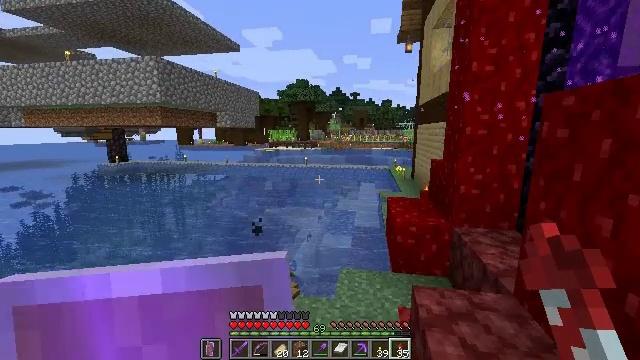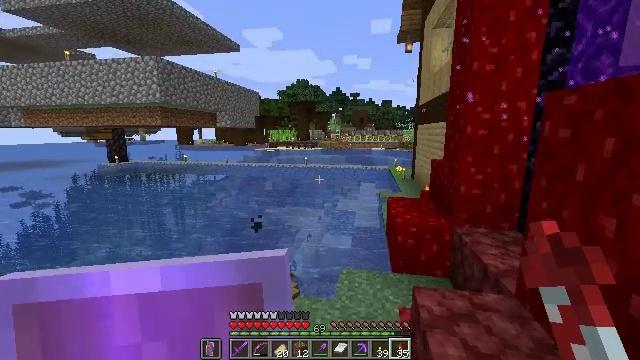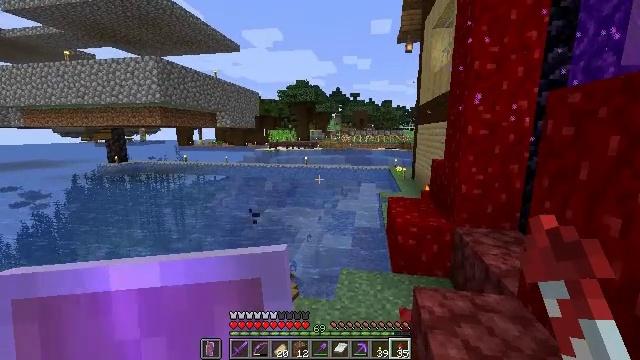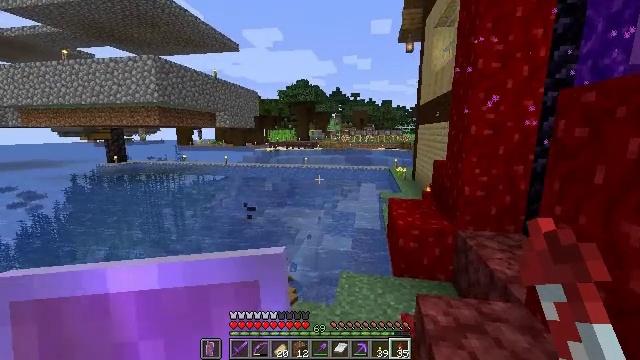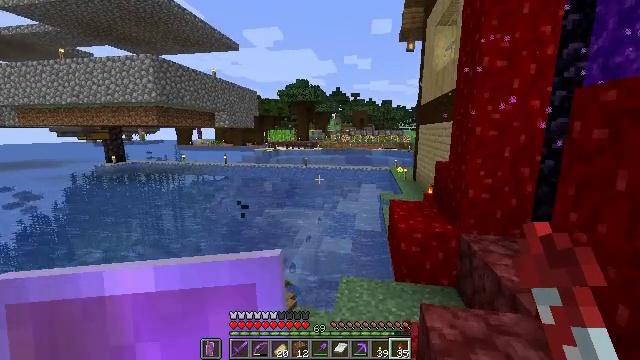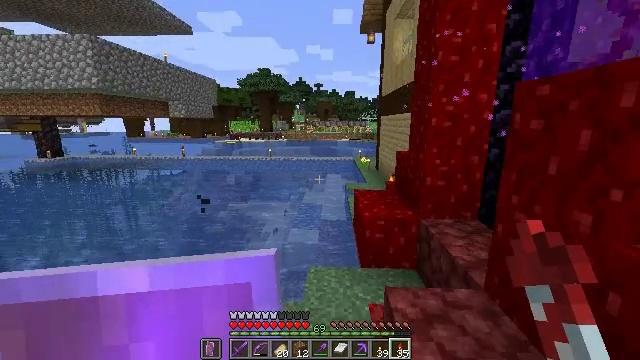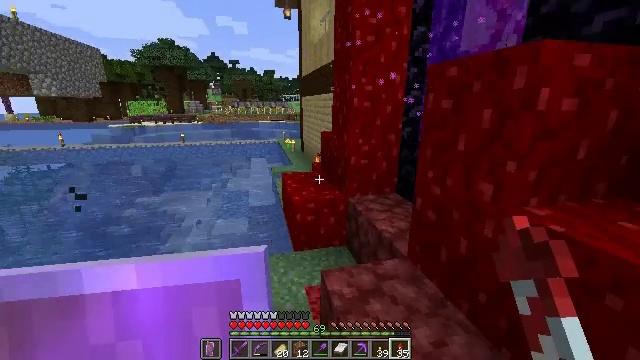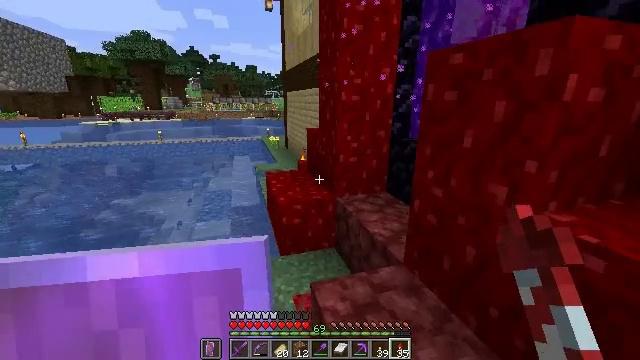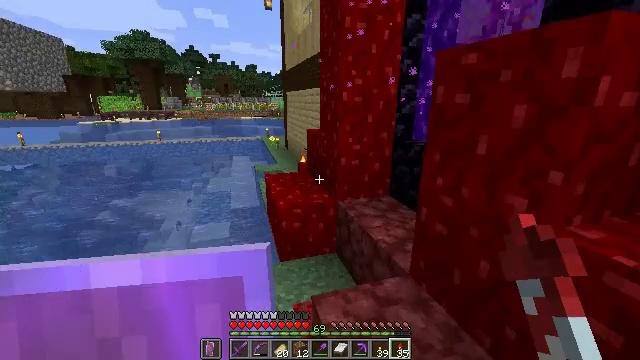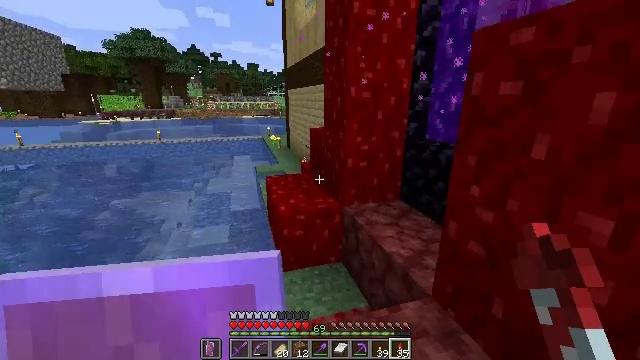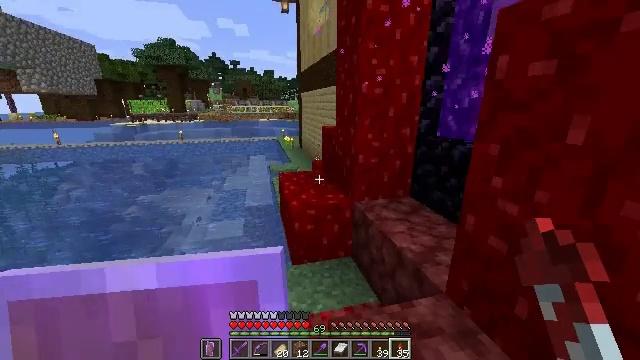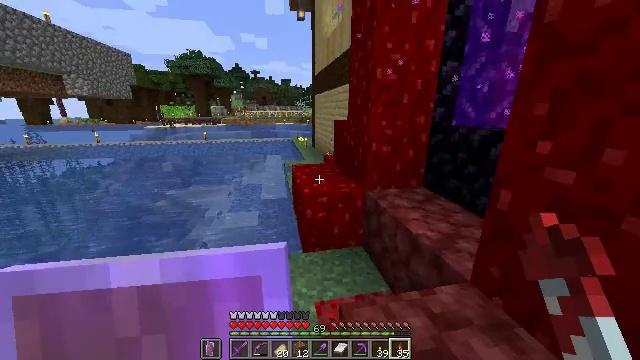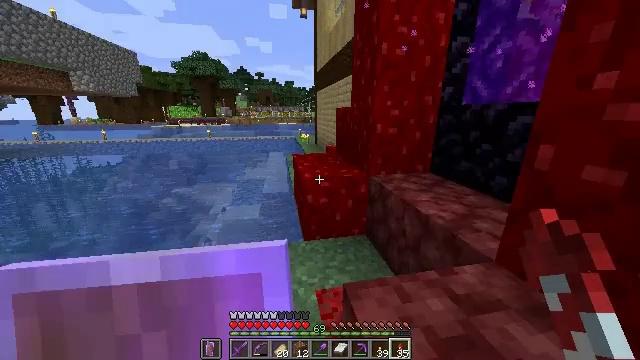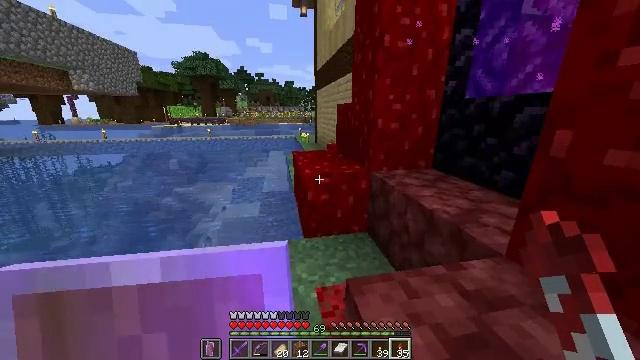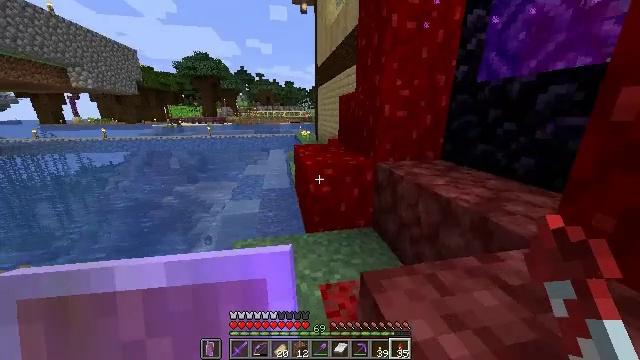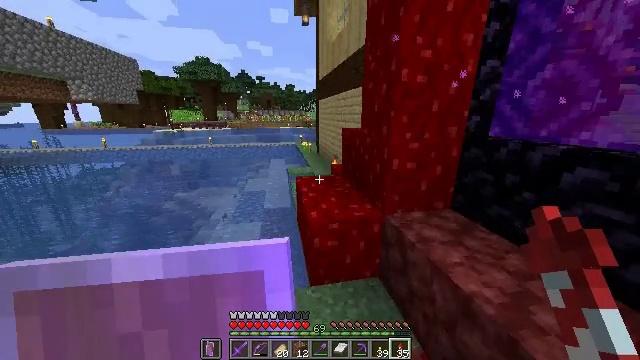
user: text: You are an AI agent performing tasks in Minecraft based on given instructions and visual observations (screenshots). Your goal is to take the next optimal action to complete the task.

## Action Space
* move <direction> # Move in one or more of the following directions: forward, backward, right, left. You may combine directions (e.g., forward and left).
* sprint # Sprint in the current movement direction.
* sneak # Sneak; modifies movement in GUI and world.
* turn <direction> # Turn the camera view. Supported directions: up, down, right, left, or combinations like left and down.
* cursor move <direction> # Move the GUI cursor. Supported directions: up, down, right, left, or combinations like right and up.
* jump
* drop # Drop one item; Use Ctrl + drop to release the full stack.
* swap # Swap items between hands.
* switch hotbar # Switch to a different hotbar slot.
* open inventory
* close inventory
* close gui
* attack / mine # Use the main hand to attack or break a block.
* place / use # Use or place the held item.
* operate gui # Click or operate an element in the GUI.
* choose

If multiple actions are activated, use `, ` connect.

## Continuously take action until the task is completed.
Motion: motion action
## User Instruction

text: craft item air
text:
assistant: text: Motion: no_op
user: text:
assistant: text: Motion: no_op
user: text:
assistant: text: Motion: move forward
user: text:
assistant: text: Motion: move forward
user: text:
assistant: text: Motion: move forward, turn right and down
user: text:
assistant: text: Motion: move forward, turn right and down
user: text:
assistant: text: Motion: move forward, turn right
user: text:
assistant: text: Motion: move forward
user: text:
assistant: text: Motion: move forward, sprint
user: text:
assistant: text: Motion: move forward, sprint, turn left
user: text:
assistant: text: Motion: move forward, sprint, turn left
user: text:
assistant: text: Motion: move forward, sprint
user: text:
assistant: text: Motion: move forward, sprint
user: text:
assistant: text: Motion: move forward, sprint, jump
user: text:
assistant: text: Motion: move forward, sprint, jump
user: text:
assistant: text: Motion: move forward, sprint, jump
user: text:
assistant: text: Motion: move forward, sprint, jump
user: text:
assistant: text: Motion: move forward, sprint, jump
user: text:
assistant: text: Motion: move forward, sprint, turn right, jump
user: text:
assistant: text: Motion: move forward, sprint, turn right, jump
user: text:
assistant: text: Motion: move forward, sprint, jump
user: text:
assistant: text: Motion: move forward, sprint, turn right, jump
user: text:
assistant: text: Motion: move forward, sprint, jump
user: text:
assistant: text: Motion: move forward, sprint, turn right, jump
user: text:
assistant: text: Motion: move forward, sprint
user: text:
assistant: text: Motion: move forward, sprint
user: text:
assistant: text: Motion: move forward, sprint
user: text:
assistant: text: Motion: move forward, sprint
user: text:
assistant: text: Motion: move forward, sprint, jump
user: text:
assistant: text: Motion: move forward, sprint, jump